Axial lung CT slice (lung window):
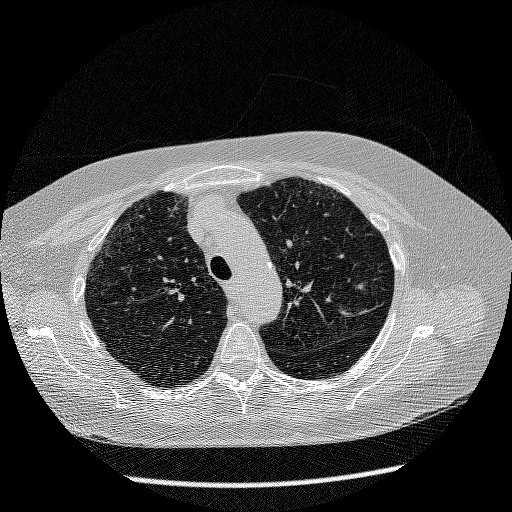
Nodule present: no